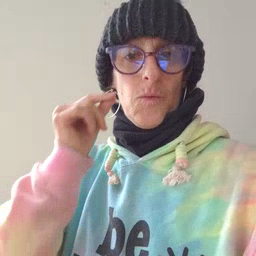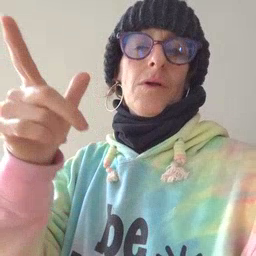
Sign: wake